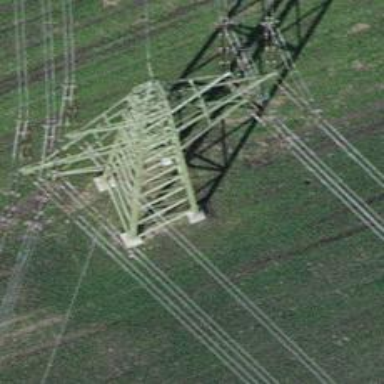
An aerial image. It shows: Power line with three cables.